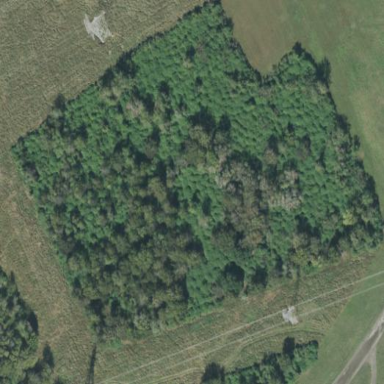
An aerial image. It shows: Beautiful woodland area.